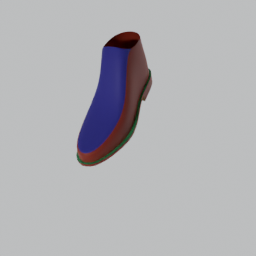
Label: people